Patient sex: F
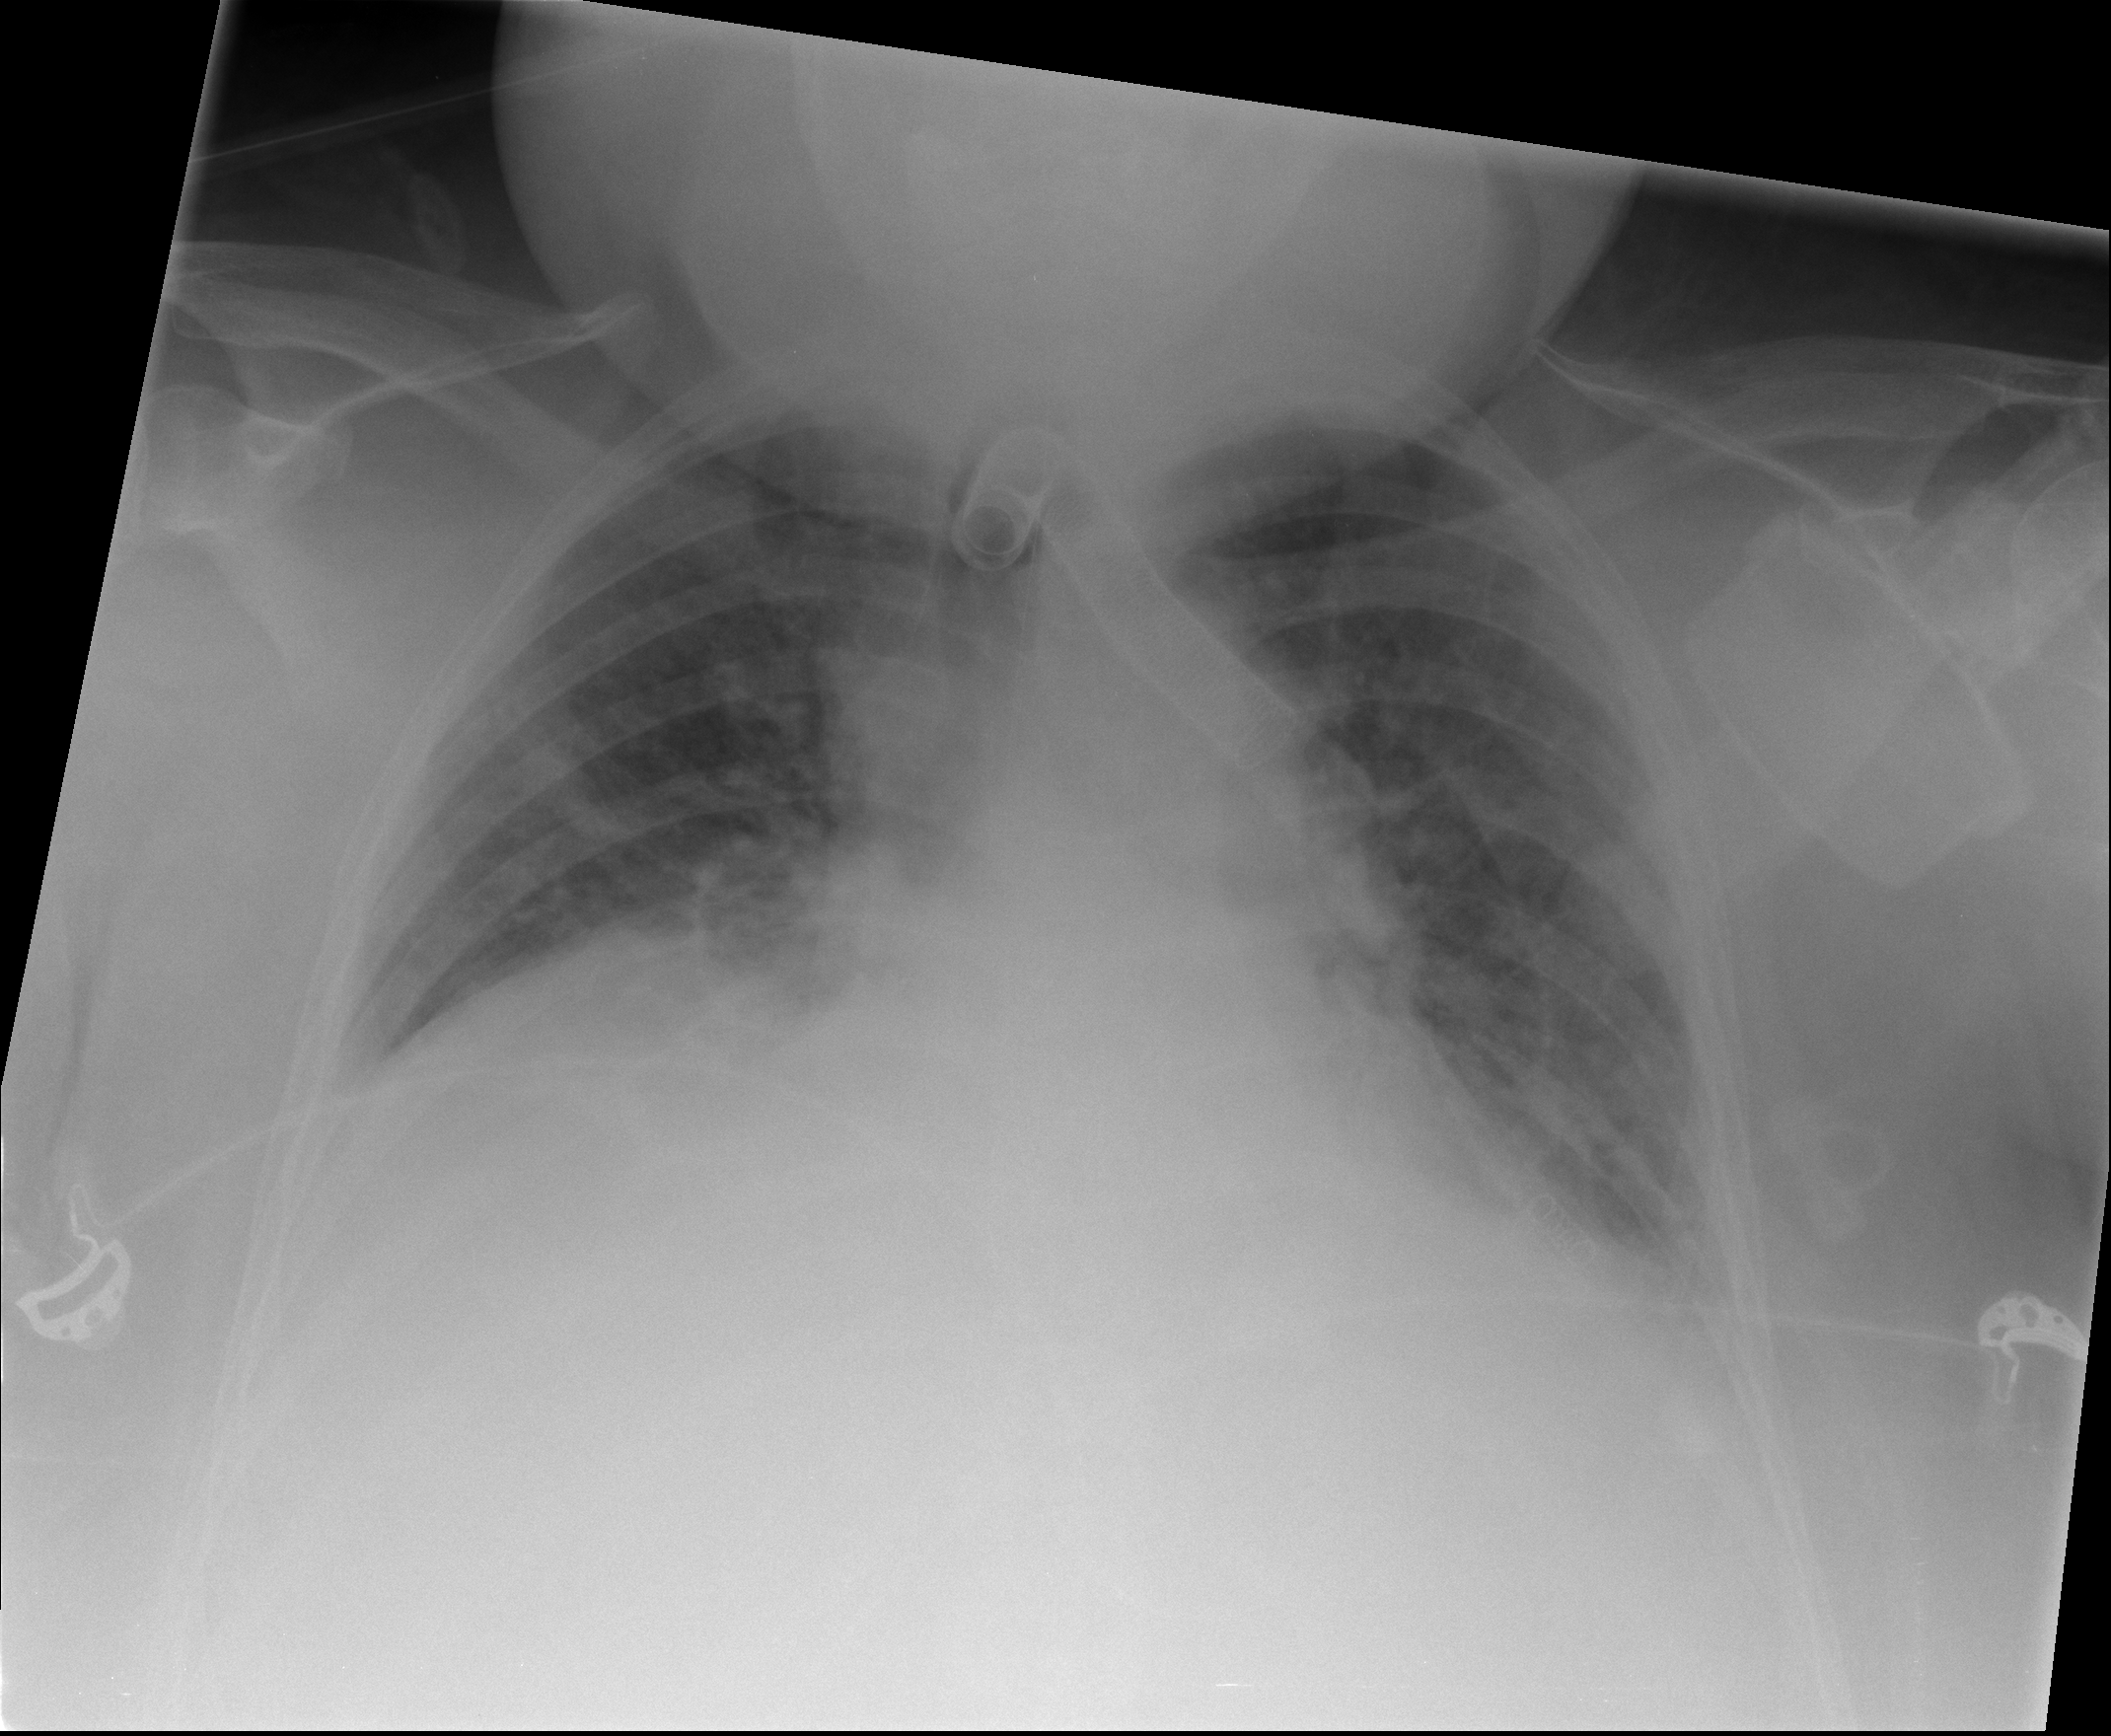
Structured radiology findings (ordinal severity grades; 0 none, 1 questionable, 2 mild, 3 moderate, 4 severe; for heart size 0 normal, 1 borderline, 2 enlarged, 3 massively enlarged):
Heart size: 2
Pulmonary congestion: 3
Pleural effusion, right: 1
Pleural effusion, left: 2
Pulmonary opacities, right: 1
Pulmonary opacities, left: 2
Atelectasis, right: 2
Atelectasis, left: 2